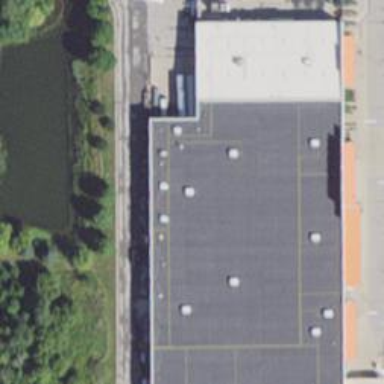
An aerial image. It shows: Part of building.